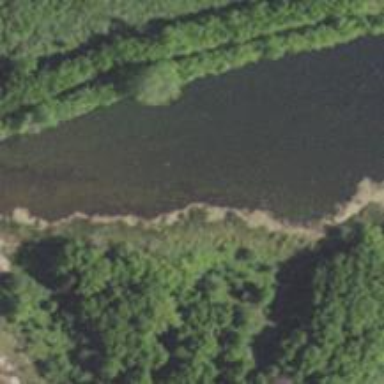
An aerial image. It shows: Pond surrounded by natural water.